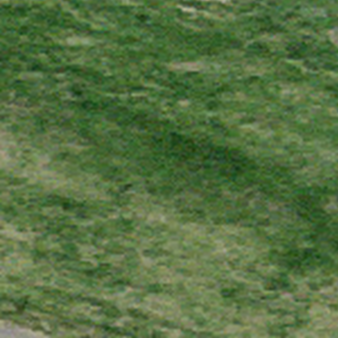
Label: other